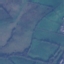
Land use / land cover class: Pasture